Question: I am trying to set the background for my ListboxItem with the help of the ValueConverter. But the background is not applied. On debugging I found that the value converter returns correct values.
Am I missing something in my code?
XAML:
'''
<Style x:Key="listBoxItemAlternateStyle" TargetType="{x:Type ListBoxItem}">
<Setter Property="MinHeight" Value="20"/>
<Setter Property="Focusable" Value="False"/>
<Setter Property="Background">
<Setter.Value>
<MultiBinding Converter="{StaticResource AlternateIndexConverter}">
<MultiBinding.Bindings>
<Binding Path="IsVisible" />
<Binding Path="Index" />
</MultiBinding.Bindings>
</MultiBinding>
</Setter.Value>
</Setter>
<Style.Triggers>
<DataTrigger Binding="{Binding Path=IsVisible}" Value="False">
<Setter Property="Visibility" Value="Collapsed" />
</DataTrigger>
<DataTrigger Binding="{Binding Path=IsVisible}" Value="True">
<Setter Property="Visibility" Value="Visible" />
</DataTrigger>
</Style.Triggers>
</Style>
'''
Codebehind:
'''
public class AlternateIndexConverter : System.Windows.Data.IMultiValueConverter
{
public static uint count = 0;
public object Convert(object[] values, Type targetType, object parameter, System.Globalization.CultureInfo culture)
{
bool isVisible = bool.Parse(values[0].ToString());
uint index = uint.Parse(values[1].ToString());
if (index == 0)
count = 0;
if (isVisible && count % 2 == 0)
{
count++;
return "#C8C8C8"; //dark color
}
else if (isVisible && count % 2 == 1)
{
count++;
return "#E1E1E1"; //light color
}
else
return null;
}
public object[] ConvertBack(object value, Type[] targetTypes, object parameter, System.Globalization.CultureInfo culture)
{
throw new NotImplementedException();
}
'''
}

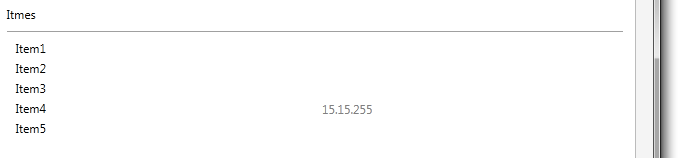
Answer: Return 'Brush' from your 'Converter' instead of 'String'
'''
if (isVisible && count % 2 == 0)
{
count++;
return new SolidColorBrush(Color.FromArgb(255,200,200,200)); //dark color
}
else if (isVisible && count % 2 == 1)
{
count++;
return new SolidColorBrush(Color.FromArgb(255,225,225,225)); //light color
}
'''